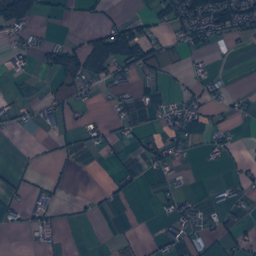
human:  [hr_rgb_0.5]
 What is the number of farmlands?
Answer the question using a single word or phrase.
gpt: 114

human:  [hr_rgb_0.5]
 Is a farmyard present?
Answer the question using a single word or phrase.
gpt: yes

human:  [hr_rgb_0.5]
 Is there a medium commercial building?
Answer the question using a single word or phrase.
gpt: yes

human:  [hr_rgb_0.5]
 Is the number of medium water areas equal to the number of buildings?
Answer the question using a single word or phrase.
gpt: no

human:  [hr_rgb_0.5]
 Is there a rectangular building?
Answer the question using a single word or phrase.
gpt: yes

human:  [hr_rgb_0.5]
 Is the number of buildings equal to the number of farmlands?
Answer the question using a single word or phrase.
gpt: no

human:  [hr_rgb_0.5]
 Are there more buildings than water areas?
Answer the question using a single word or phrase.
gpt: yes

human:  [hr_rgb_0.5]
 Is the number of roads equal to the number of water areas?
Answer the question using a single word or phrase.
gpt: no

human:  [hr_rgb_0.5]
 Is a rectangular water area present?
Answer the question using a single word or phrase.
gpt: yes

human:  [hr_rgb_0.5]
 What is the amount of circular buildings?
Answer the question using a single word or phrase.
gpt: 7

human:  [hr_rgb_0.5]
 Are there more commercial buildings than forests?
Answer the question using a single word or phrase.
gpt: no

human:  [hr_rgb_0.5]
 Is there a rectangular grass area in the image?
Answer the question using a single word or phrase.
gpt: yes

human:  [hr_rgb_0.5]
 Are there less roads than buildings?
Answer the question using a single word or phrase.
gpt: yes

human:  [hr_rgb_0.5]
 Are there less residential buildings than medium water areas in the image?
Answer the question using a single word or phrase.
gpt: no

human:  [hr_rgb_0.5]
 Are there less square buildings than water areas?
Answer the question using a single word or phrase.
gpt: yes

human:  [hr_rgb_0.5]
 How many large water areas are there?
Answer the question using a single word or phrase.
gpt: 0

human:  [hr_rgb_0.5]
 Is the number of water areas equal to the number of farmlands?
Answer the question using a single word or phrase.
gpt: no

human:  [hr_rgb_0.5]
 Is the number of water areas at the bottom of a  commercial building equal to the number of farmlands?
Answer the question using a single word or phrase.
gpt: no

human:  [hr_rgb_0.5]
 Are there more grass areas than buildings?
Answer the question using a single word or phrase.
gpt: no

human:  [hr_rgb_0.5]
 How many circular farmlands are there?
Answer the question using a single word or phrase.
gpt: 0

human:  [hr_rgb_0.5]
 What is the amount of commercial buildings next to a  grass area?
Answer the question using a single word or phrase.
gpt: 19

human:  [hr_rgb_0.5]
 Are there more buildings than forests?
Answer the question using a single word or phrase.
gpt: yes

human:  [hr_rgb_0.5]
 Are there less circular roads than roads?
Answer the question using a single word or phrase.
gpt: yes

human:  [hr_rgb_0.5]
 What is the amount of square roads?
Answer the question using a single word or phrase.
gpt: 0

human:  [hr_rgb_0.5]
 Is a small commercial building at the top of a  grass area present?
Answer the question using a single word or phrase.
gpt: yes

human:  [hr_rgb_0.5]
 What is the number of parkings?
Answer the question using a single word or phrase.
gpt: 10

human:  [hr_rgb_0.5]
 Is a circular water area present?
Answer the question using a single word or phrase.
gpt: yes

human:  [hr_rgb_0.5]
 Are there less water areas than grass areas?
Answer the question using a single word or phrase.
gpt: yes

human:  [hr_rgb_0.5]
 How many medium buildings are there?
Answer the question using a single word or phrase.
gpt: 32

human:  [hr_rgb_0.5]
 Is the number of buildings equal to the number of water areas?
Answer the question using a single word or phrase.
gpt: no

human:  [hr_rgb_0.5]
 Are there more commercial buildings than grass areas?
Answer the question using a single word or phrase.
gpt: no

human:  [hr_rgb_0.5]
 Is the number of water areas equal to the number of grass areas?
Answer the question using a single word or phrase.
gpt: no

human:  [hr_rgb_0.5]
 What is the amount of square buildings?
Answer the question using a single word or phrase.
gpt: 7

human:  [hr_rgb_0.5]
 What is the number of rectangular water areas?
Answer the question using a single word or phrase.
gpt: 11

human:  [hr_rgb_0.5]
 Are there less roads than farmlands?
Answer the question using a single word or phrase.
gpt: no

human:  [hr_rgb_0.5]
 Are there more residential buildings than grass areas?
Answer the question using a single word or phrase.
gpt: yes